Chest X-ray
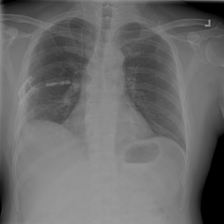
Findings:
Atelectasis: negative
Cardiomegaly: negative
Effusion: negative
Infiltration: negative
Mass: negative
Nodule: negative
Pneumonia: negative
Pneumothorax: negative
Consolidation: negative
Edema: negative
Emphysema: negative
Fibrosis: negative
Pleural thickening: negative
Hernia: negative